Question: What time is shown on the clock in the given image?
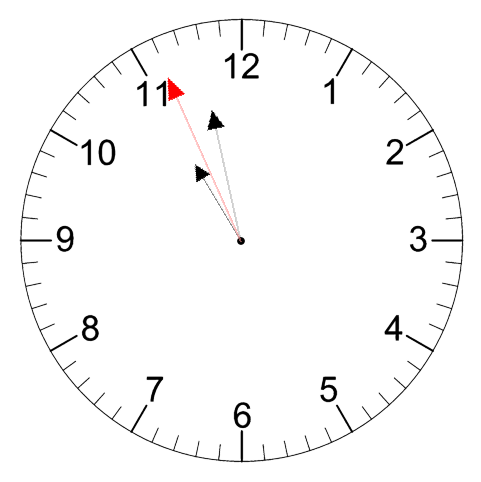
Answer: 10:57:56